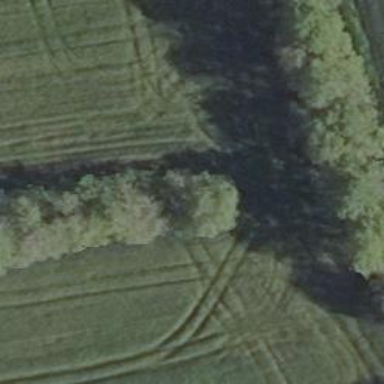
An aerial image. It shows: Row of trees in natural setting.